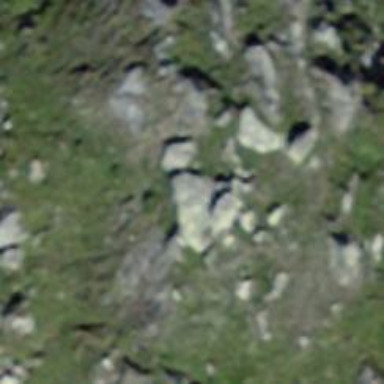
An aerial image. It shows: Natural cliff.